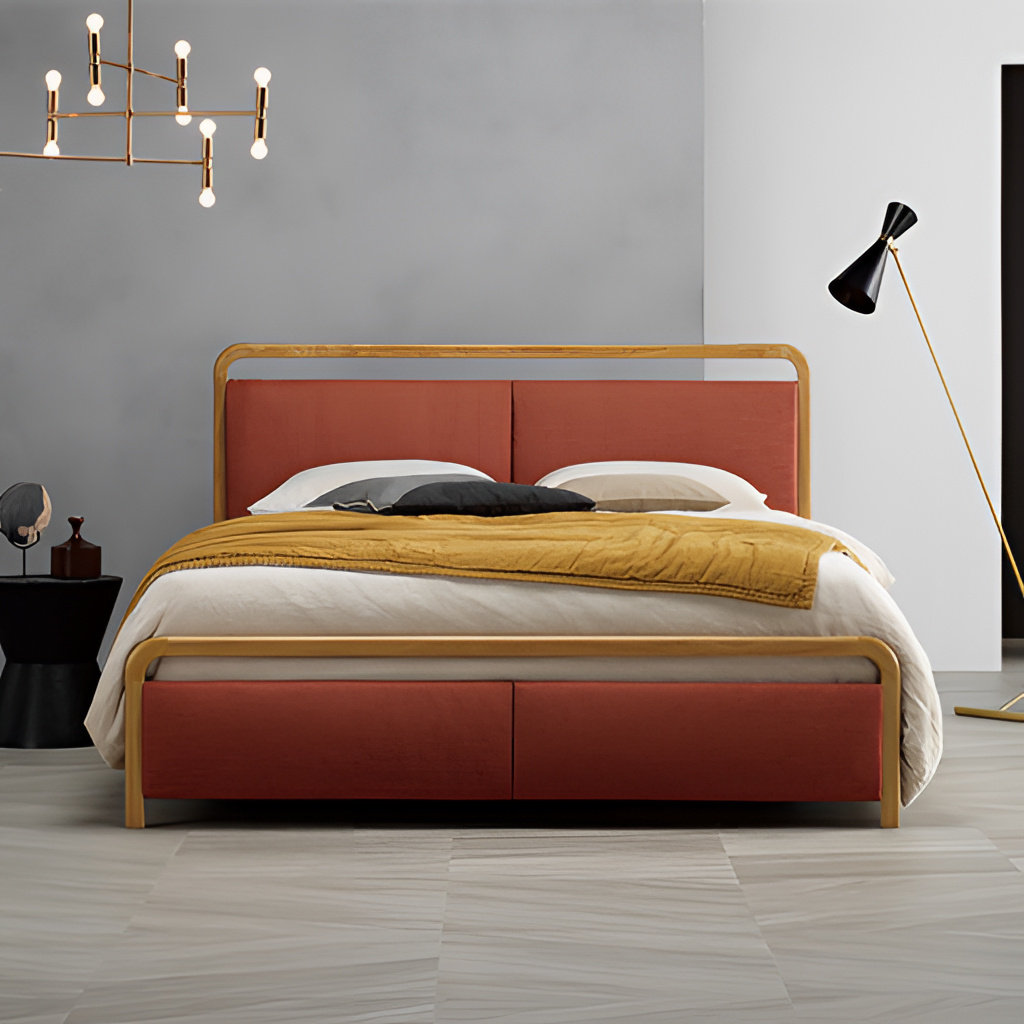
red fabric bed, bedroom, tile flooring, with large square pattern, contemporary, paint wallpaper, with solid pattern